Question: I keep trying to set an imageview through my main activity and it keeps returning a null pointer exception in LogCat. My code is fairly self explanatory.
I'm pulling data from a JSON url and pulling data out of objects.
'''
for (int i=0; i<forecastday_arr.length(); i++) {
HashMap<String, String> map = new HashMap<String, String>();
JSONObject e = forecastday_arr.getJSONObject(i);
JSONObject date_obj = e.getJSONObject("date");
String curDate = date_obj.getString("weekday");
String conditions = e.getString("conditions");
String icon_to_use = e.getString("icon");
map.put("weekday", curDate);
map.put("conditions", conditions);
map.put("icon", icon_to_use);
if (icon_to_use=="rain") {
ImageView imgView = (ImageView) findViewById(R.id.imageViewDayOne);
imgView.setImageBitmap(BitmapFactory.decodeResource(this.getResources(), R.drawable.rain));
}
mylist.add(map);
}
'''
From my code I'm checking to see if the value in "icon" is equal to rain, which it is (today), and if so, return the rain icon that's stored in my drawable folder. Even without the if statement I get the same null pointer exception. I'm quite new to Android so debugging isn't the easiest thing right now.
I presume I'm setting the image correctly. I've attached a picture of my LogCat below.
Sorry to be so vague but I thought it would be really simple to set an image. I'm sorry if I've missed anything as well - if I have I will quickly correct.
Pastebin of my MainActivity.java: <URL>
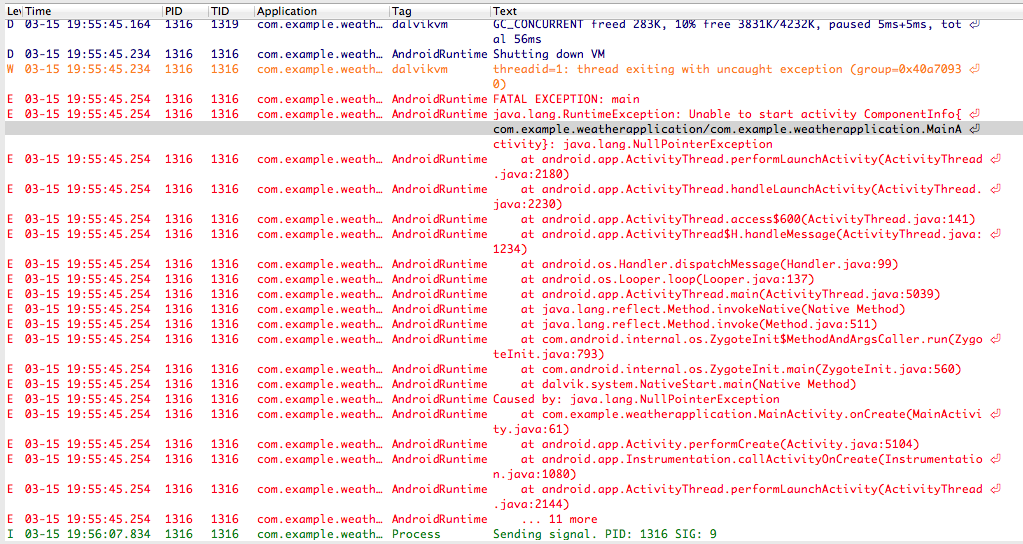
Answer: So it appears your 'NullPointerException' is coming from this line:
'''
imgView.setImageBitmap(BitmapFactory.decodeResource(this.getResources(), R.drawable.rain));
'''
I suspect that either 'this.getResources()' or more likely 'BitmapFactory.decodeResource' is returning 'null'.
Luckily for you, there is an easier way to set an image on an 'ImageView'. You can use <URL> to set the drawable resource at runtime, like this:
'''
imgView.setImageResource(R.drawable.rain);
'''
## --EDIT--
You also need to make sure you call 'setContentView' with the layout that contains the 'ImageView' you are attempting to use in 'onCreate' of you 'MainActivity', trying to reference any 'View's using 'findViewById'.
'''
setContentView(R.layout.layoutContainingImageViewDayOne);
'''
Lastly, if you are attempting to do any network requests, they should be done in a background thread (off the UI thread) or the application with get an "Application Not Responding" crash. 'AsyncTask's are useful for this (however there are other methods). See <URL> for more info.
## --EDIT 2--
So now that you posted all of the code, I see there are some major flaws here. Your 'R.layout.activity_main' should actually be renamed to 'R.layout.list_row' since it contains your row elements. Right now you are trying to use the same layout ('R.layout.activity_main') for your 'Activity' and its 'ListAdapter', which is impossible. 'R.layout.activity_main' needs to have a 'ListView' in it, that you attach your 'ListAdapter' to. You are also trying to set your 'ImageView' in your 'Activity' code for your list rows, which the 'ListAdapter' will already do for you.
So I'm going to suggest you take a look at some examples and refactor your app, Vogella has some great tutorials - <URL>.